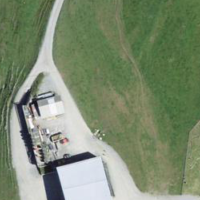
EUNIS habitat code: 23
Species observed at this site:
Marmota marmota
Rhododendron ferrugineum
Thymus pulegioides
Larix decidua
Vicia sepium
Echium vulgare
Geranium pyrenaicum
Vaccinium myrtillus
Vaccinium vitis-idaea
Leucanthemum vulgare
Gentianella campestris
Gentiana verna
Eristalis tenax
Polystichum lonchitis
Anthyllis vulneraria
Bellis perennis
Lysandra bellargus
Arianta arbustorum
Ranunculus repens